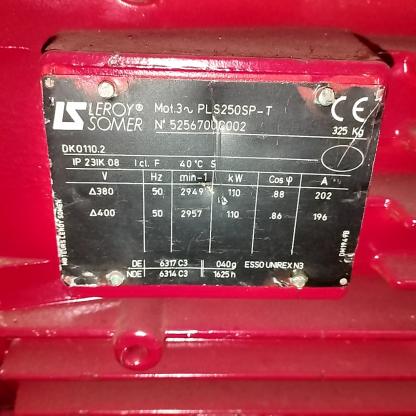
Klasa: tabliczka-znamionowa